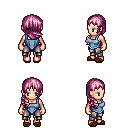
a pixel art fantasy rpg character, female body template, human, light skin, blue vest, metal pants, pink right-swept hairstyle, brown slippers, four views (front, back, left, right), 2x2 character sprite sheet, small pixel art, hard edges, no anti-aliasing